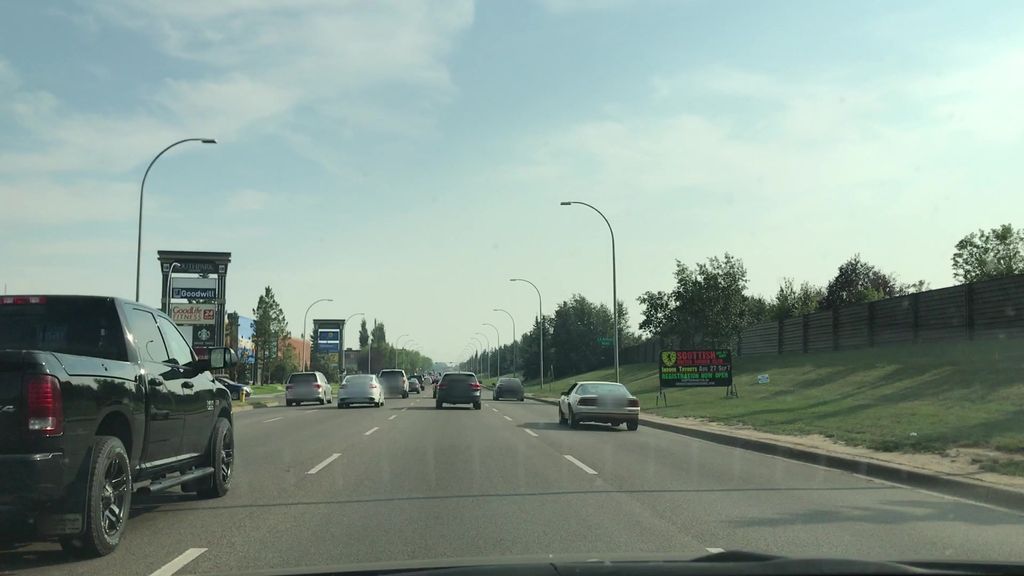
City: edmonton